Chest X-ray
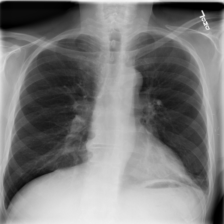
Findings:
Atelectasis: positive
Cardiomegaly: negative
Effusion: negative
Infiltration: positive
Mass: negative
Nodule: negative
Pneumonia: positive
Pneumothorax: negative
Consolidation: negative
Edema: negative
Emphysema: negative
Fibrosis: negative
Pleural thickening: negative
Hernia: negative